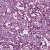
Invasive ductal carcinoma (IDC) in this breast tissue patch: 1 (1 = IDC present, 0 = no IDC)